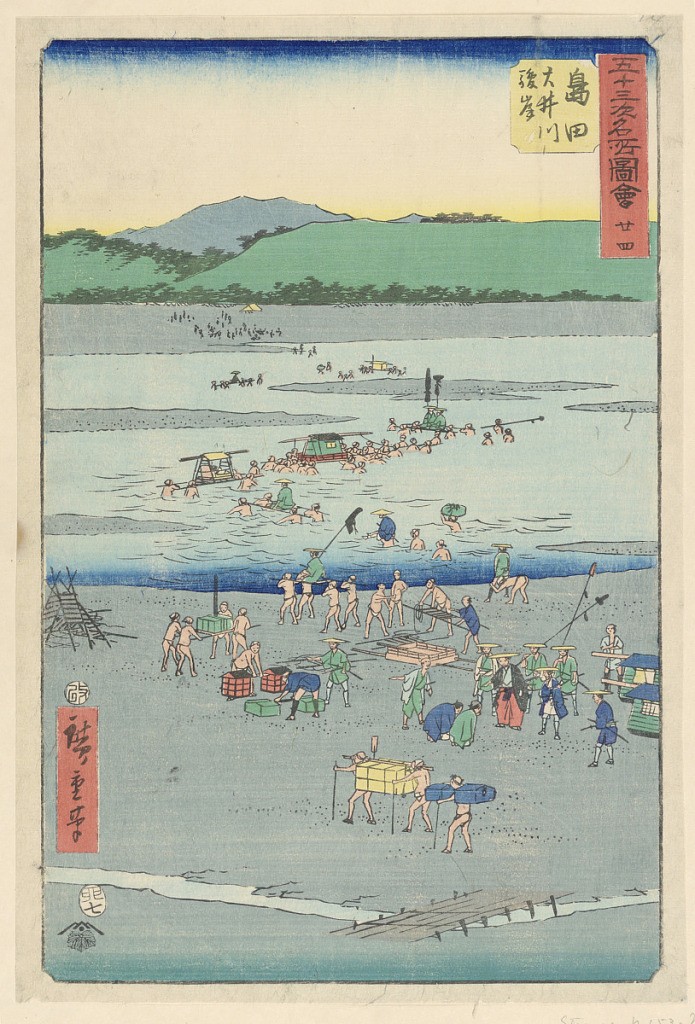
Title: Shimada from the series 53 Stations of Tokaido
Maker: Ando Hiroshige, Japanese, 1797–1858
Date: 1855
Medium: Woodblock print in colored ink on paper
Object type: Print
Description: Men are carrying cargo from the nearest side of the riverbank. Some men balance luggage on their heads while others work together and balance the weight of larger containers among them.